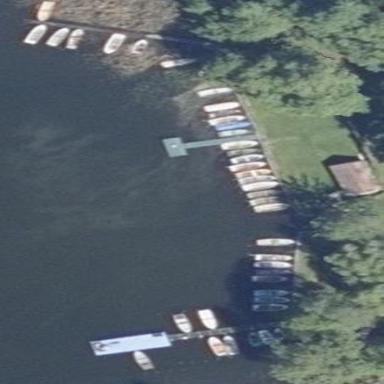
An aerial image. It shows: Boat storage facility.